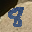
Label: 8